Question: I have in a 3D space a fixed light ray 'Lr' and a mirror 'M' that can rotate about the fixed point 'Mrot', this point is not on the same plane of the mirror, in other words the mirror plane is tangent to a sphere centered in 'Mrot' with a fixed radius 'd'. With that configuration I want to find an equation that receives point 'P' as parameter and results with the rotation of the mirror in a 3D space.
We can consider that the mirror plane has no borders (infinite plane) and it's rotation have no limits. Also, the mirror reflects only on the opposite side of its rotation point.
In the picture are two cases with different input point 'P1'and 'P2', with their respective solution angles 'alpha1' and 'alpha2'. The pictures are in 2D to simplify the drawings, the real case is in 3D.

At the moment I am calculating the intersection with the mirror plane in a random rotation, then calculate the ray reflection and see how far is from the point (P) I want to reach. Finally iterate with some condition changing the rotation until it match.
Obviously it's an overkill, but I can't figure it out how to code it in an analytic way.
Any thoughts?
Note: I have noticed that if the mirror rotates about a point (Mrot) contained in it's plane and the ray light is reaching that point (Mrot) I can easily calculate the the mirror angle, but unfortunately is not my case.
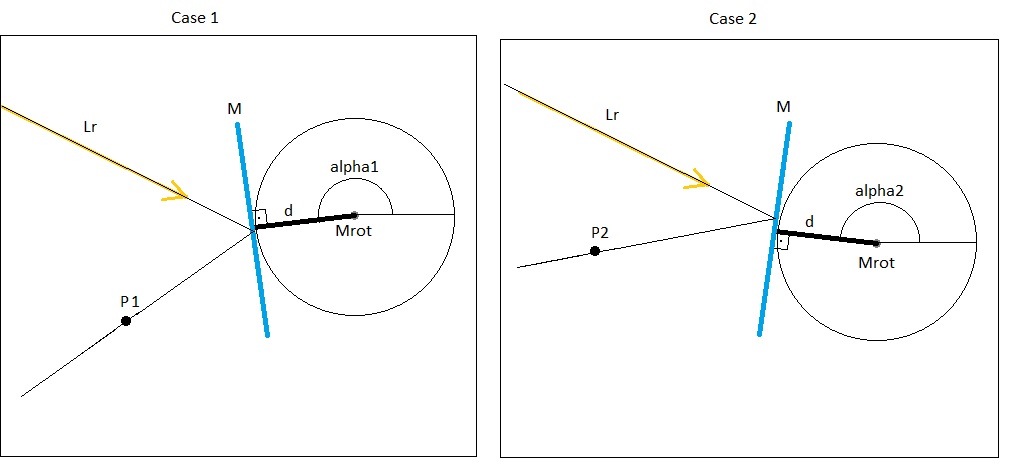
Answer: First note that there is only one parameter here, namely the distance 't' along the ray at which it hits the mirror.
For any test value of 't', compute in order
1. The point at which reflection occurs.
2. The vectors of the incident and reflected rays.
3. The normal vector of the mirror, which is found by taking the mean of the normalized incident and reflected vectors. Together with 1, you now know the plane of the mirror.
4. The distance d of the mirror to the rotation point.
The problem is now to choose 't' to make 'd' take the desired value. This boils down to an octic polynomial in 't', so there is no analytic formula and .
Here's a code sample:
'''
vec3 r; // Ray start position
vec3 v; // Ray direction
vec3 p; // Target point
vec3 m; // Mirror rotation point
double calc_d_from_t(double t)
{
vec3 reflection_point = r + t * v;
vec3 incident = normalize(-v);
vec3 reflected = normalize(p - reflection_point);
vec3 mirror_normal = normalize(incident + reflected);
return dot(reflection_point - m, mirror_normal);
}
'''
Now pass 'calc_d_from_t(t) = d' to your favourite root finder, ensuring to find the root with 't > 0'. Any half-decent root finder (e.g. Newton-Raphson) should be much faster than your current method.
---
[1] I.e. a formula involving arithmetic operations, nth roots and the coefficients.
[2] Unless the octic factorises identically, potentially reducing the problem to a quartic.